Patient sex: M
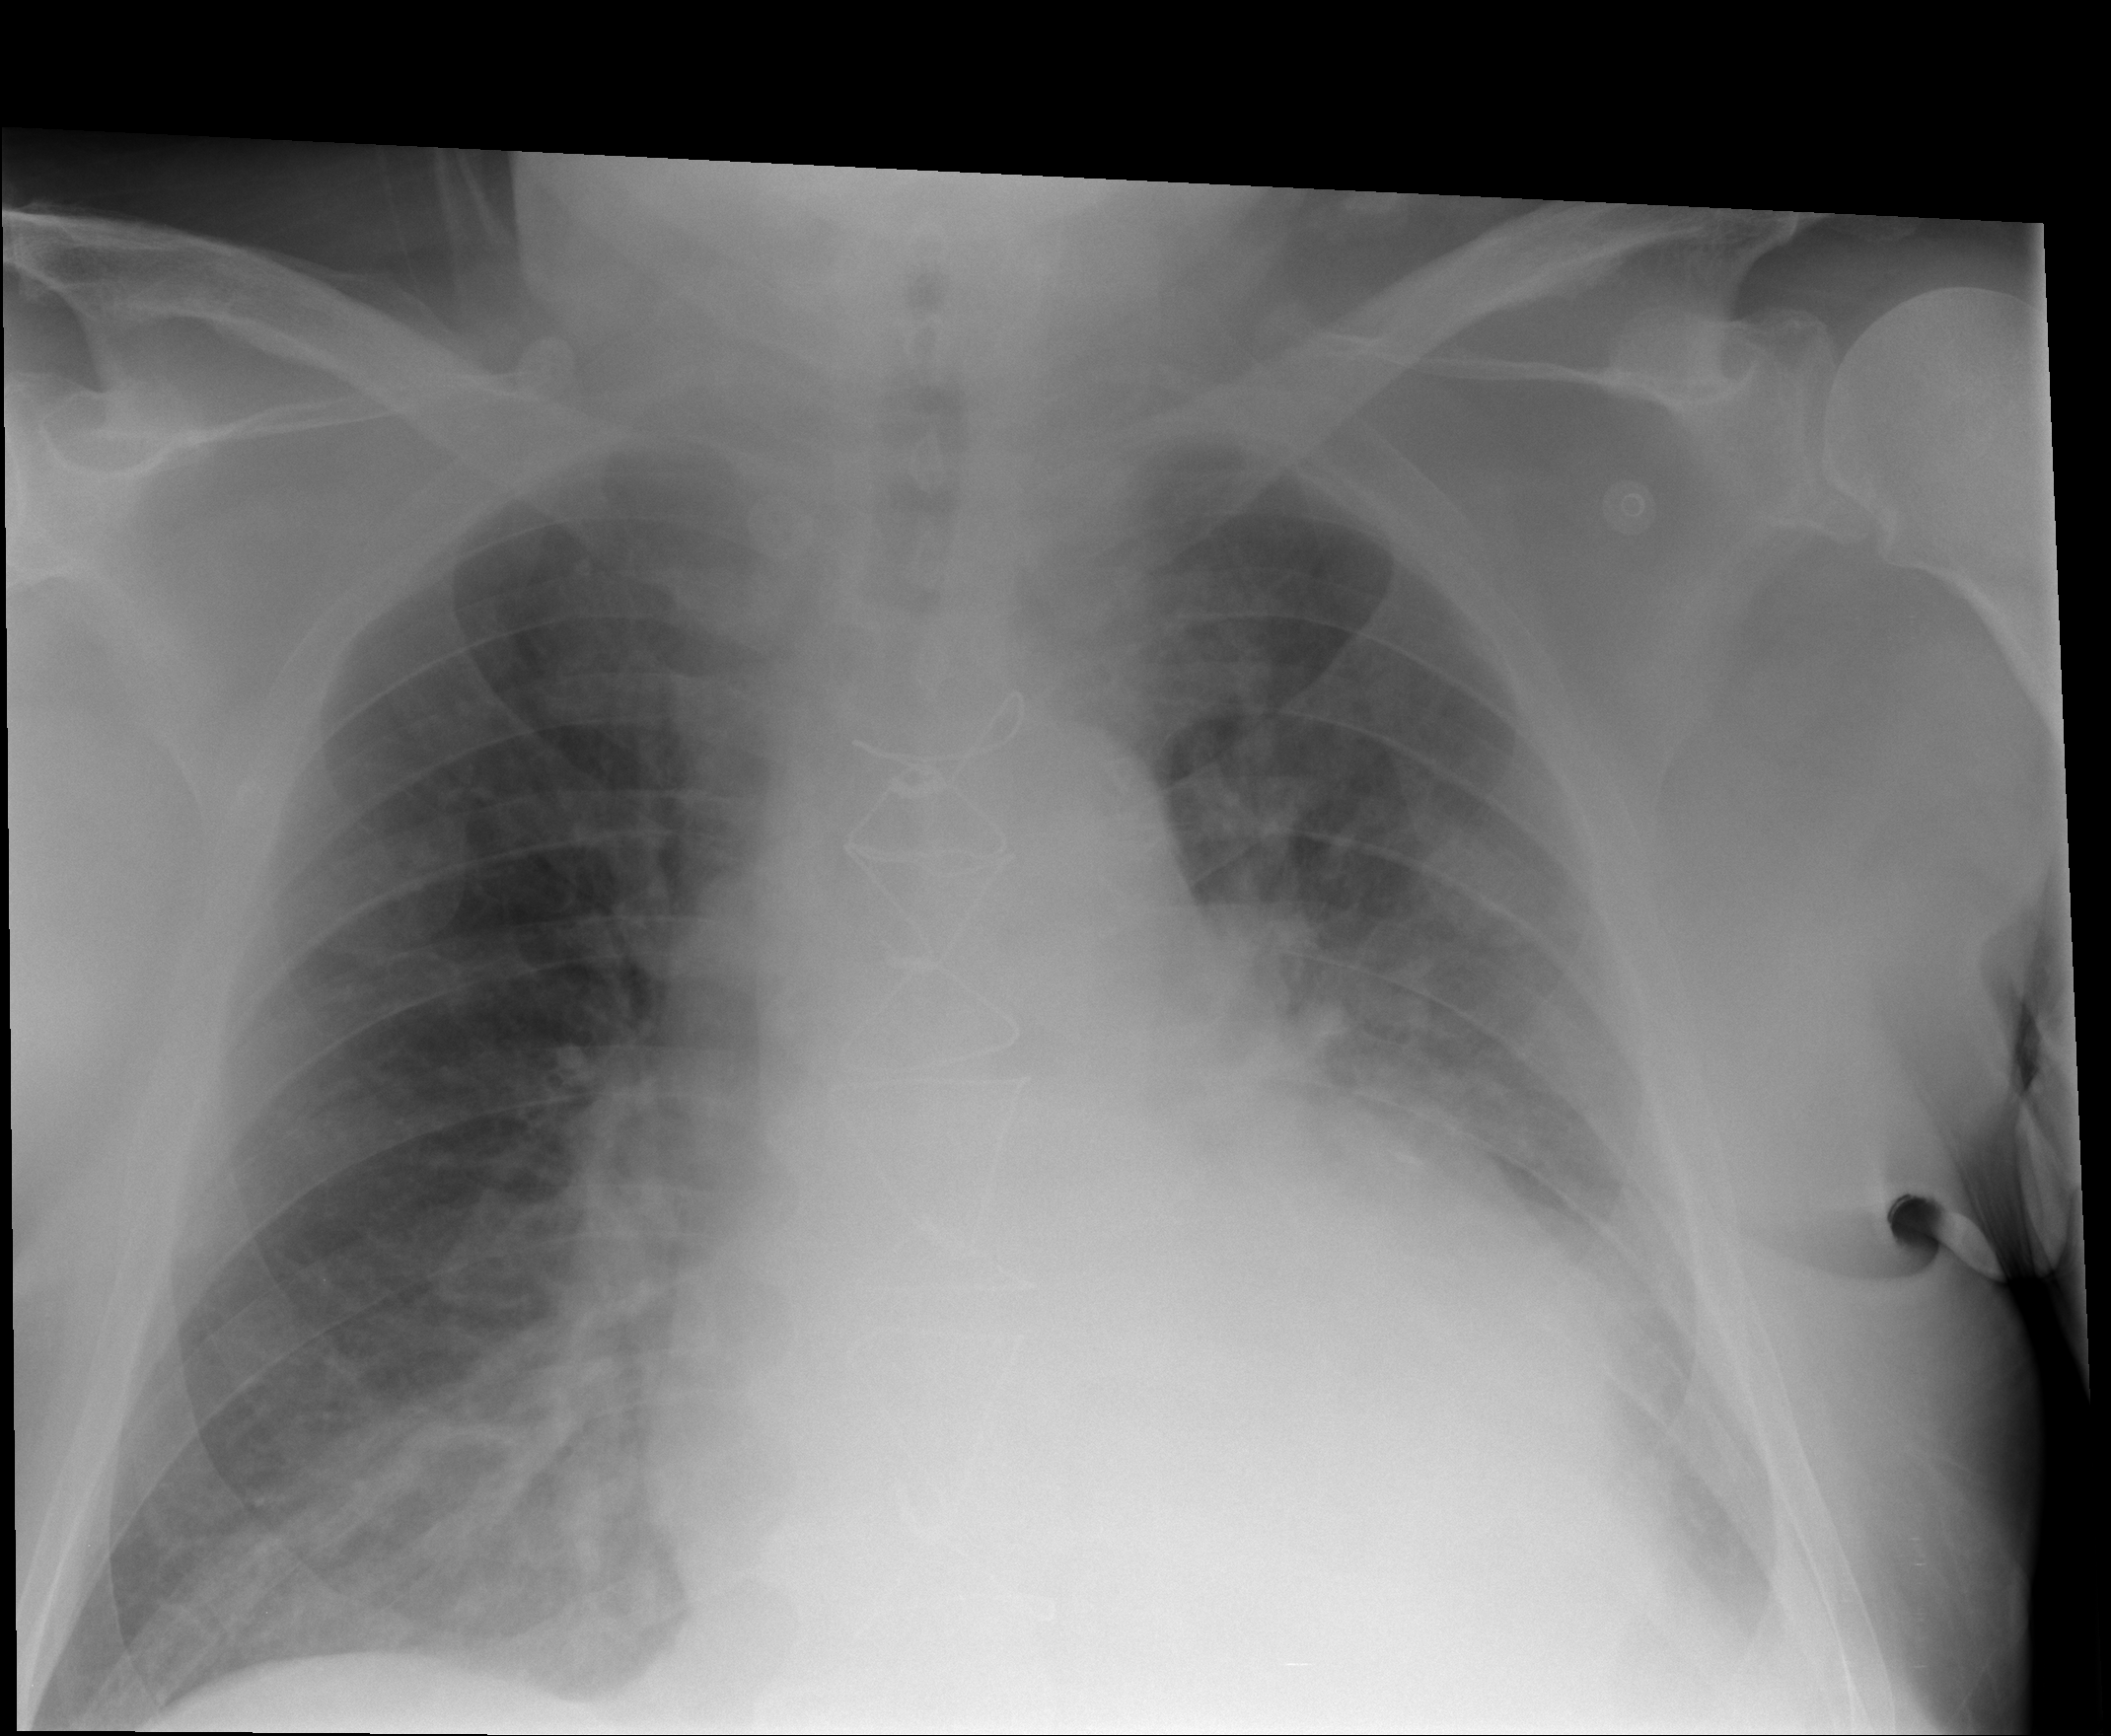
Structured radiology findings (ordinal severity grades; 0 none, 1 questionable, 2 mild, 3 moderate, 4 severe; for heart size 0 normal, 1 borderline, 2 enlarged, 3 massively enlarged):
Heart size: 2
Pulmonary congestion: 2
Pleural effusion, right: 2
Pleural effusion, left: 2
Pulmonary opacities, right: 0
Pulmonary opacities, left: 0
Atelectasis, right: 2
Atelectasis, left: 2